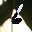
Label: 6